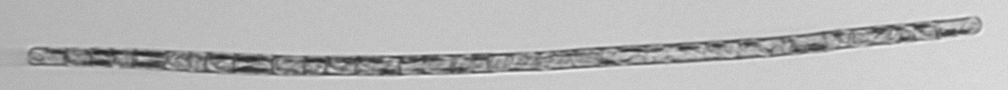
Label: Trichodesmium